Aerial crown-view tile of a tropical tree (Barro Colorado Island, Panama), acquired 20241112:
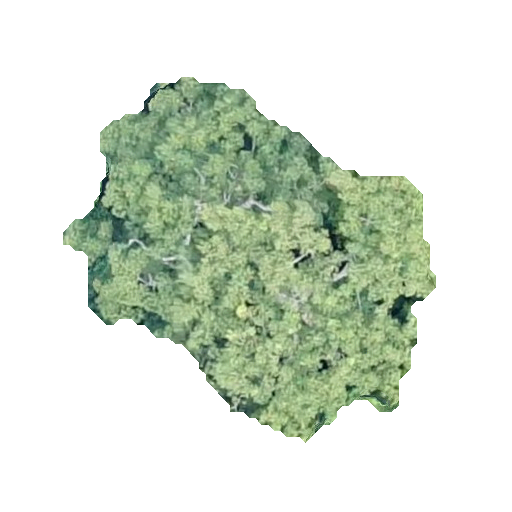
Species: Ceiba pentandra
GBIF accepted scientific name: Ceiba pentandra
Crown area: 130.886 m²